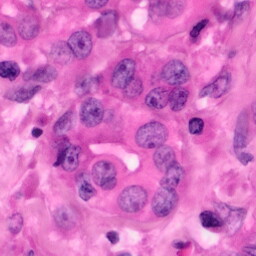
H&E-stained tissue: Pancreatic